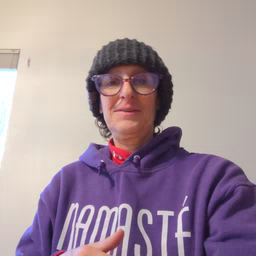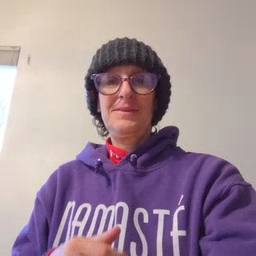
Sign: make